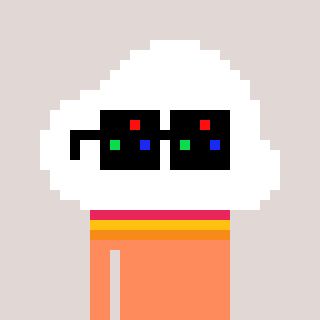
a pixel art character with square black sunglasses, a cloud-shaped head and a peachy-colored body on a warm background